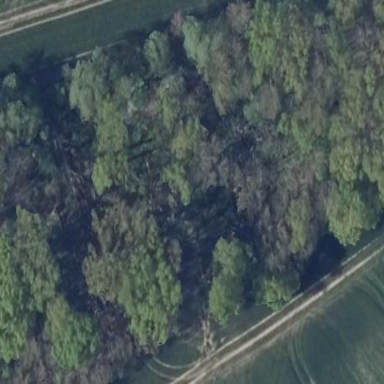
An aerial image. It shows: Deciduous broadleaved woodland.